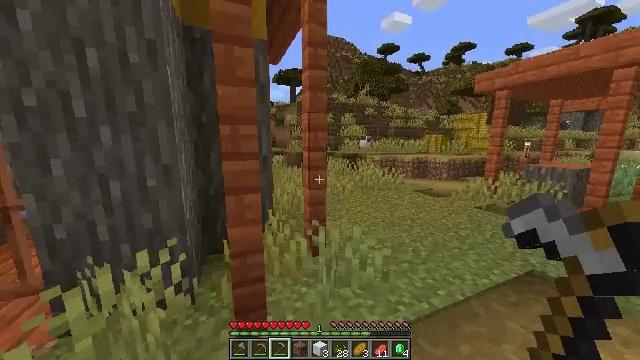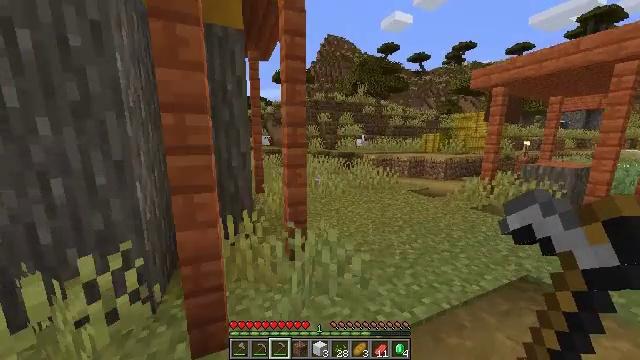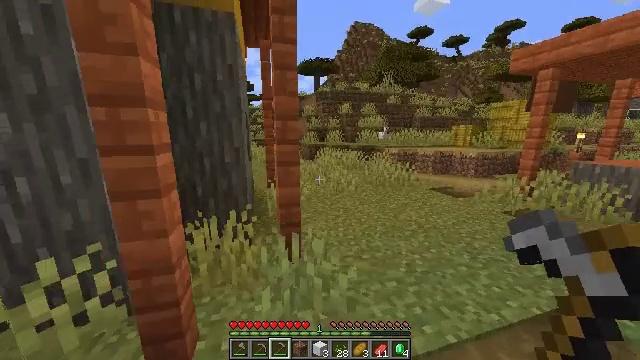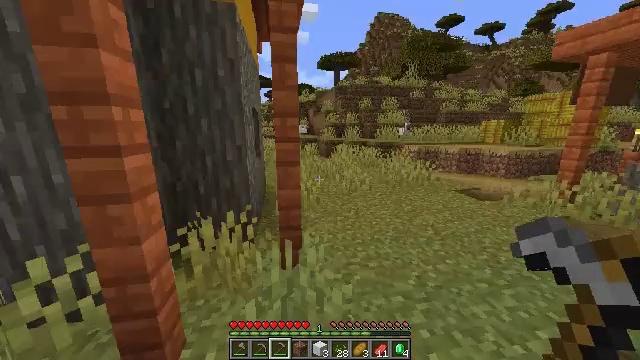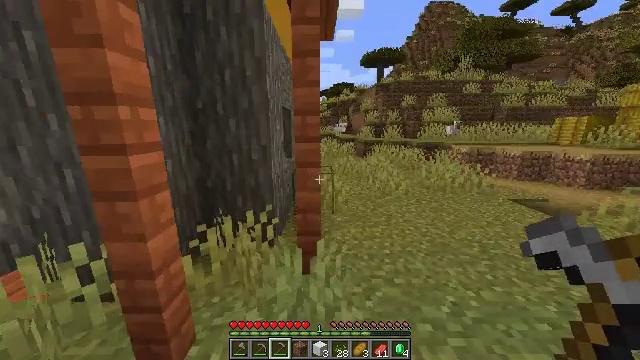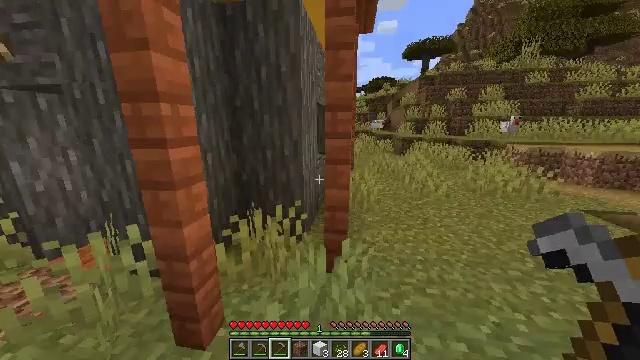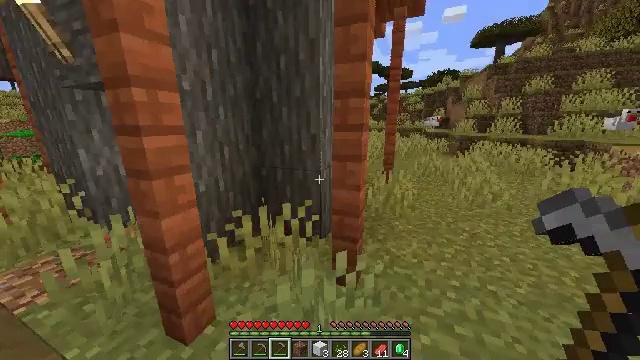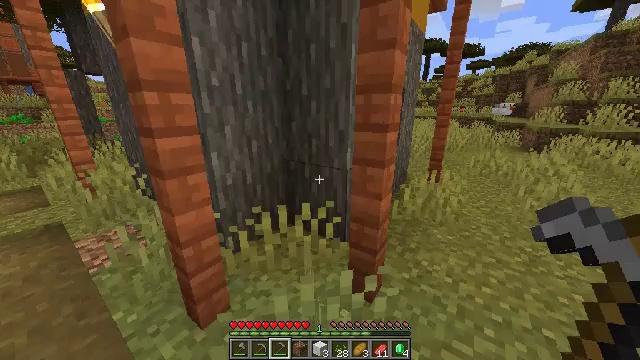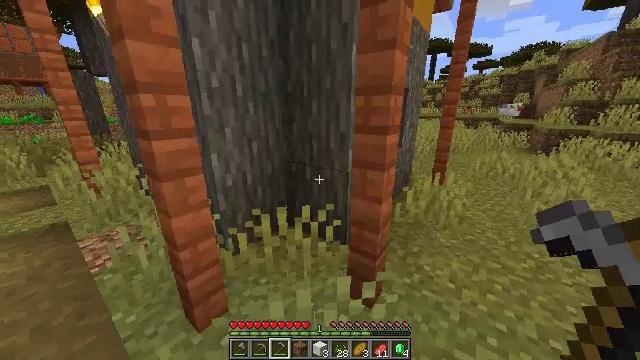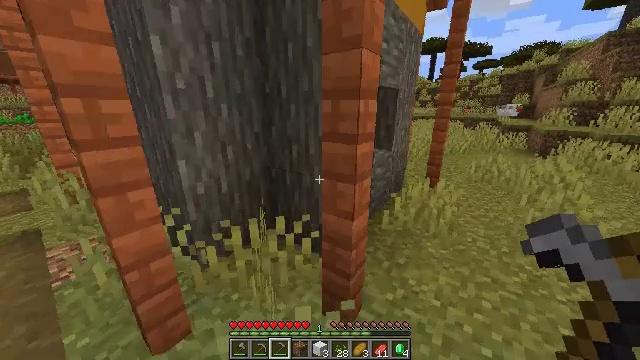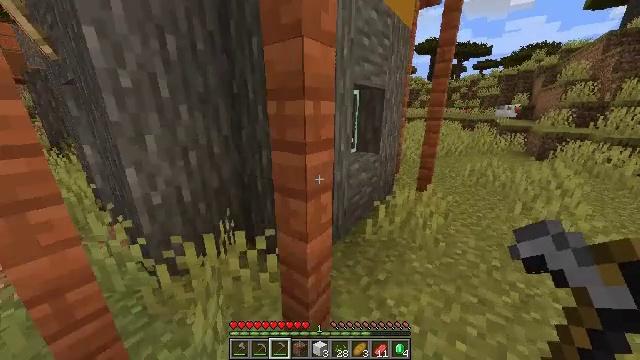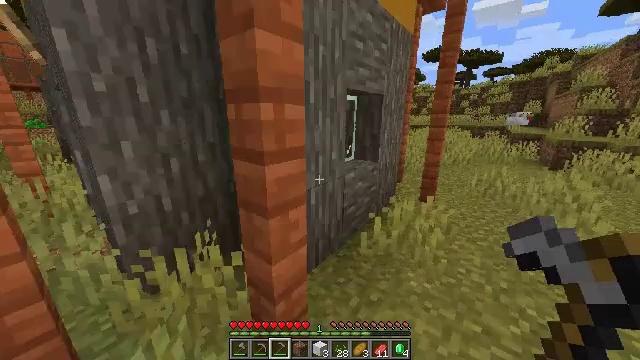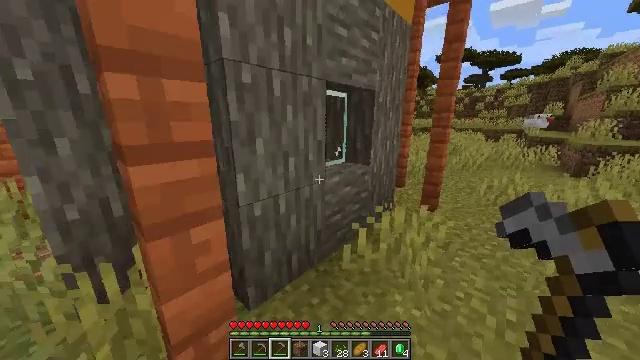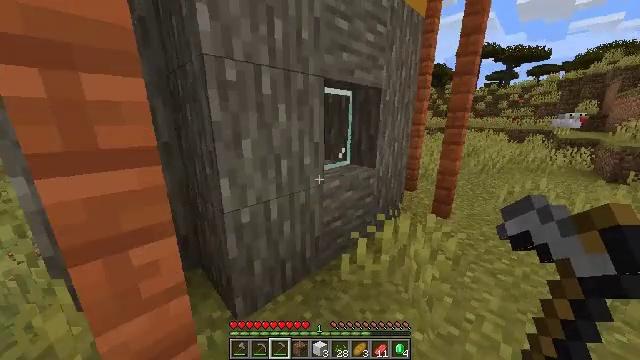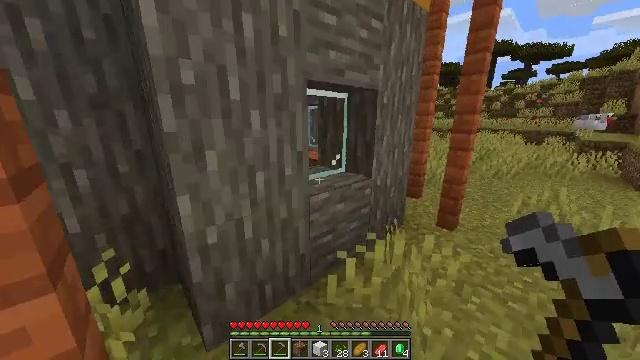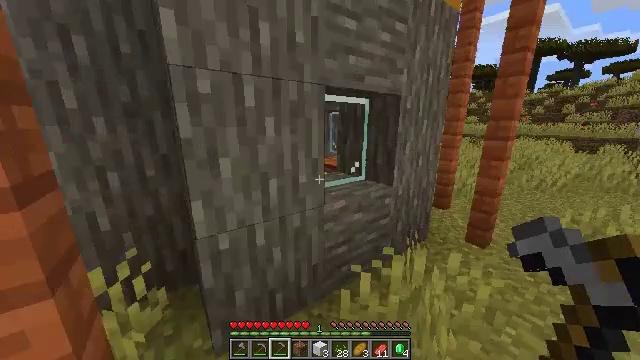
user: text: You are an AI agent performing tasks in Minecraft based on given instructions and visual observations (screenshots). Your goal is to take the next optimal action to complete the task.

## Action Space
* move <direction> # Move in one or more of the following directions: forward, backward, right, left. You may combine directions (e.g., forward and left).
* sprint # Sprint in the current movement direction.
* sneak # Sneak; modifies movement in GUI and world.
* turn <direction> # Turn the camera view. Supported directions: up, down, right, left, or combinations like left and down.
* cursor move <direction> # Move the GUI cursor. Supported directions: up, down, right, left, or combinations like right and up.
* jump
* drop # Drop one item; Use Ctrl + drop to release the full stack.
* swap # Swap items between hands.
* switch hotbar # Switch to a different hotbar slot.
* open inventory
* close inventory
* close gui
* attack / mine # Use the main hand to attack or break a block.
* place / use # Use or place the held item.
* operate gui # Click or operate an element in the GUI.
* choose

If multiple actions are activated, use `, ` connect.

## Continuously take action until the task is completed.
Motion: motion action
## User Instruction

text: Retrieve the glass pane from a window.
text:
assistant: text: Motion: move forward and move right, sprint
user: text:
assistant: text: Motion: move forward and move right, sprint, turn left and down
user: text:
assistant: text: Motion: move forward and move right, sprint, turn left and down
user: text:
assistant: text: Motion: move forward and move right, sprint, turn left
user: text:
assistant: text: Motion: move forward and move right, sprint, turn left
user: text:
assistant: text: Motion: move forward and move right, sprint, turn left
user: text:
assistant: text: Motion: move forward and move right, sprint, turn left and down
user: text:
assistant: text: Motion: move forward and move right, sprint, turn left
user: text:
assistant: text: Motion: move forward and move right, sprint
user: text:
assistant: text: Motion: move forward and move right, sprint
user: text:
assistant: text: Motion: move forward and move right, sprint, turn left and up
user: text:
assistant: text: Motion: move forward and move right, sprint, turn left
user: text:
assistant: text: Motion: move forward and move right, sprint, turn left
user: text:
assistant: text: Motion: move forward and move right, sprint, turn left
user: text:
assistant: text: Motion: move forward and move right, sprint, turn left and up
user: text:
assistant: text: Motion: move forward and move right, sprint, turn left
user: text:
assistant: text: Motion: move forward and move right, sprint, turn left
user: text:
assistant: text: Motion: move forward and move right, sprint
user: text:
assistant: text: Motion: move forward and move right, sprint, turn right and down
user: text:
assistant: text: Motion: move forward and move right, sprint, turn right and down
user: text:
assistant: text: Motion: move forward and move right, sprint, turn right and down
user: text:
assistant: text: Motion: move forward and move right, sprint, turn right
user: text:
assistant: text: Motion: move forward and move right, sprint
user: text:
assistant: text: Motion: move forward and move right, sprint, turn right
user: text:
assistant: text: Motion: move forward and move right, sprint, turn left and up
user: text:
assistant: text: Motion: move forward and move right, sprint, turn left and up
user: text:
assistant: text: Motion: move forward and move right, sprint, turn left
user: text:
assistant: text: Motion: move forward and move right, sprint, turn left and down
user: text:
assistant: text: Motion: move forward and move right, sprint, turn left
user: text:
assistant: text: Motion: move forward and move right, sprint, turn left